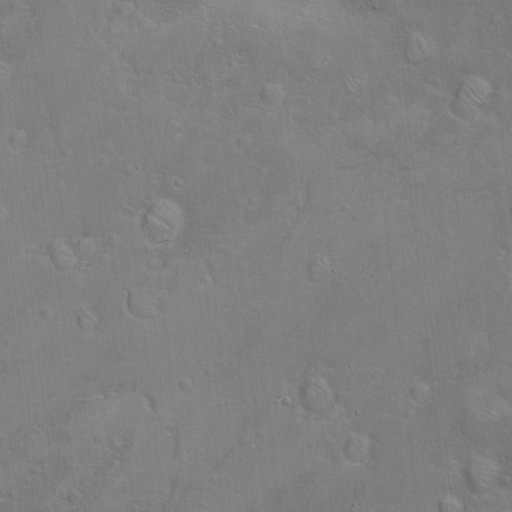
Classes present: Background